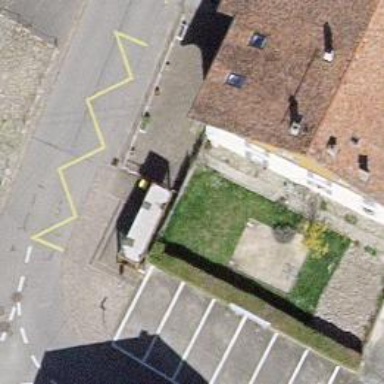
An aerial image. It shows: Bus stop with platform for public transport.